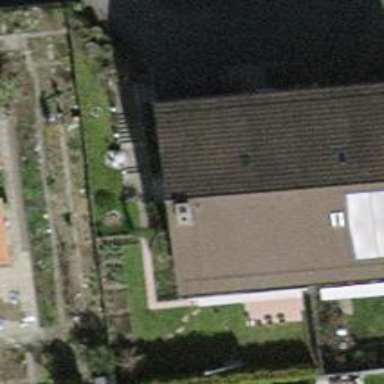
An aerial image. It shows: Building with tiled roof.